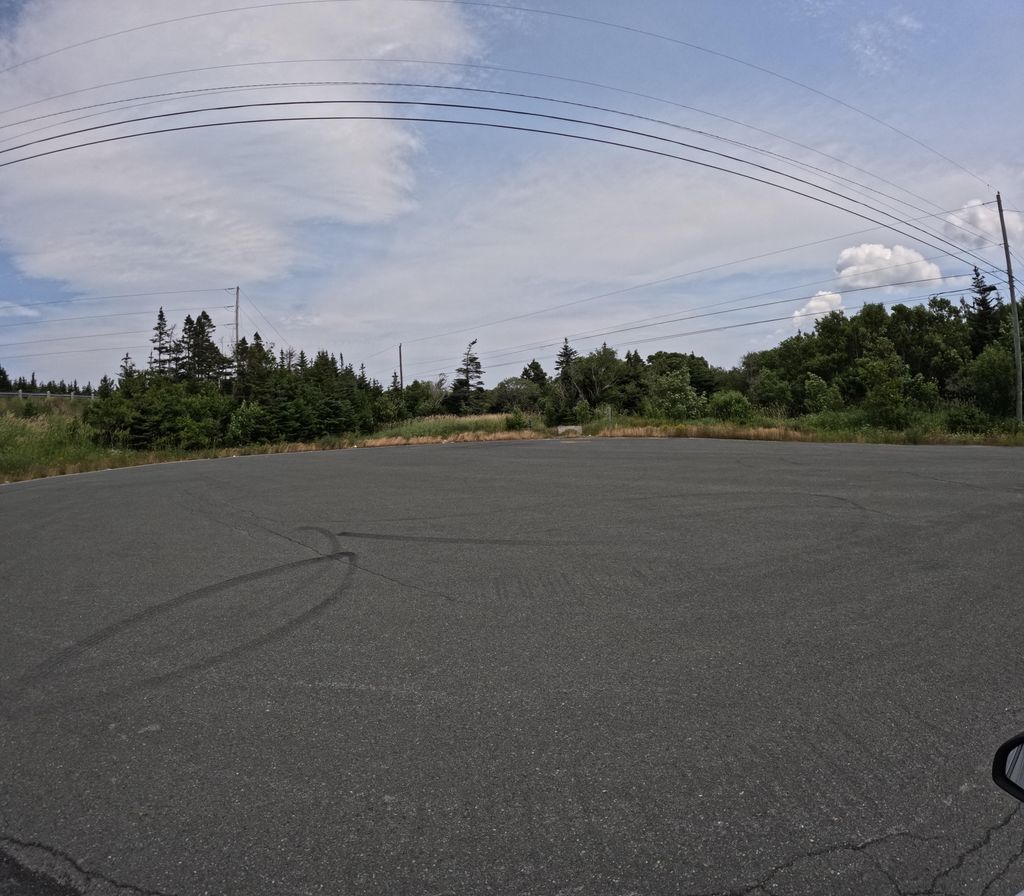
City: st_johns